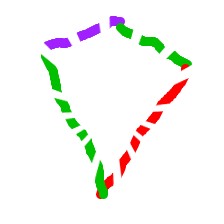
Shape: kite